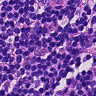
Metastatic tissue present: no